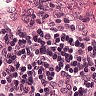
Metastatic tissue present: no